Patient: sex F, age 34
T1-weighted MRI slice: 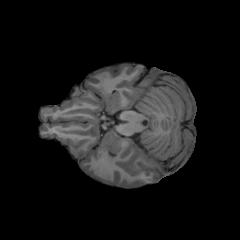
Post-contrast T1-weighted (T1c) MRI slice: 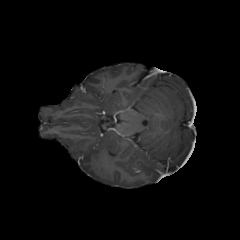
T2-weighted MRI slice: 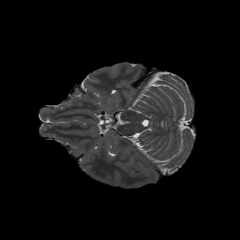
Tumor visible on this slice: yes
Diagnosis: Astrocytoma, IDH-mutant
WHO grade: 3